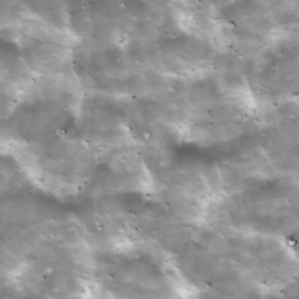
Label: non_frost